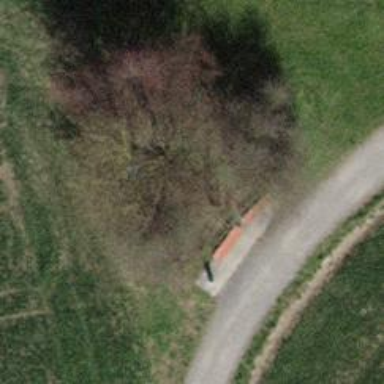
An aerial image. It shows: Red bench.